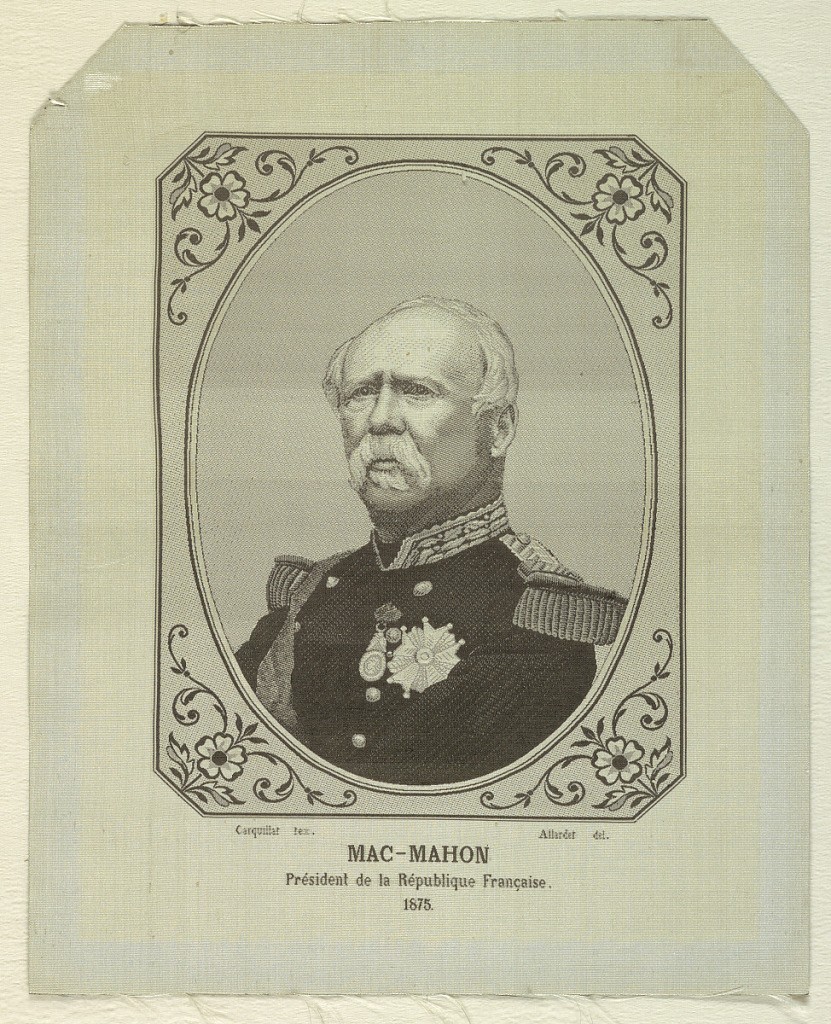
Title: Picture
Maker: Michel-Marie Carquillat, French, 1803–1884
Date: late 19th century
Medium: silk Technique: jacquard woven
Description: Woven portrait of Patrice de MacMahon (French, 1808-1893), president of the Third Republic.